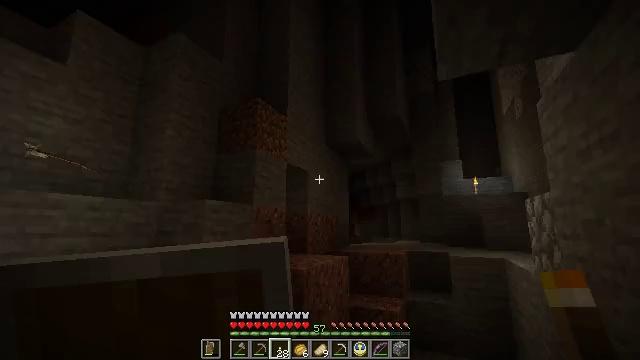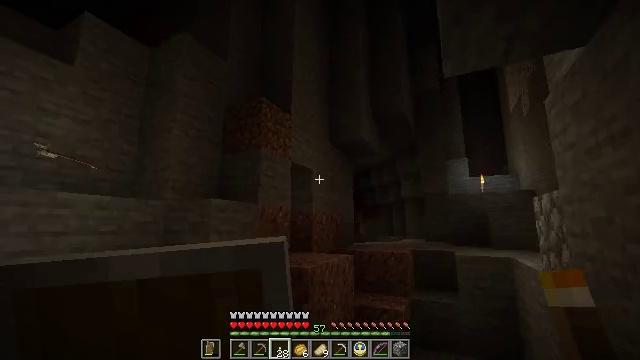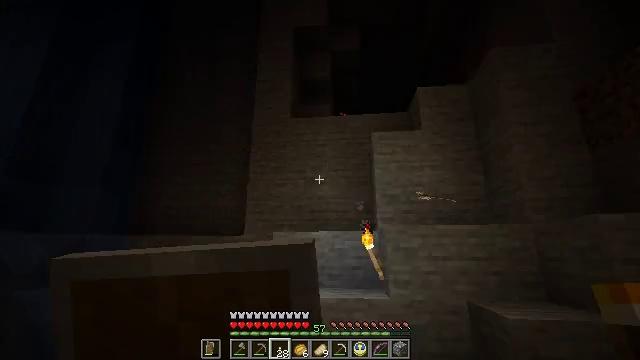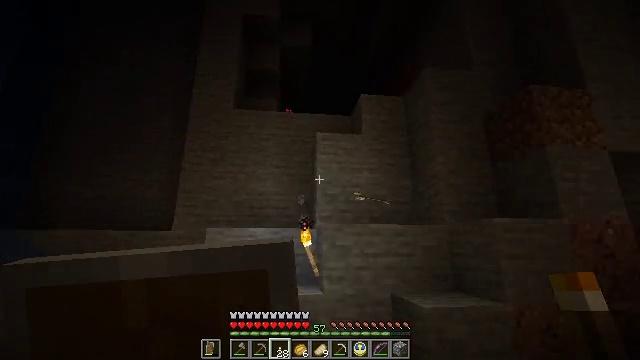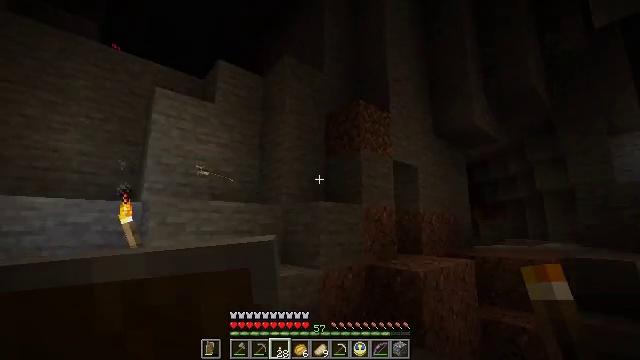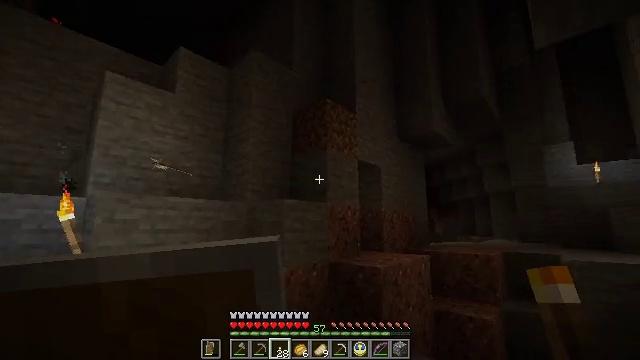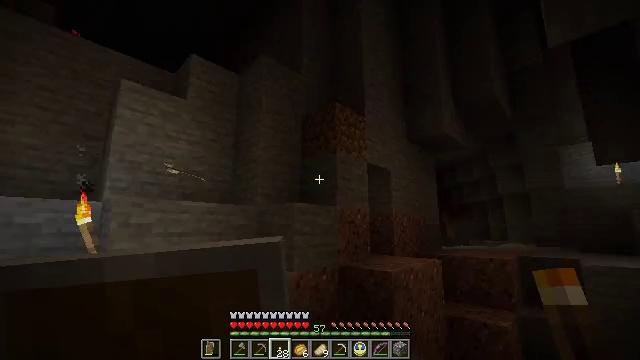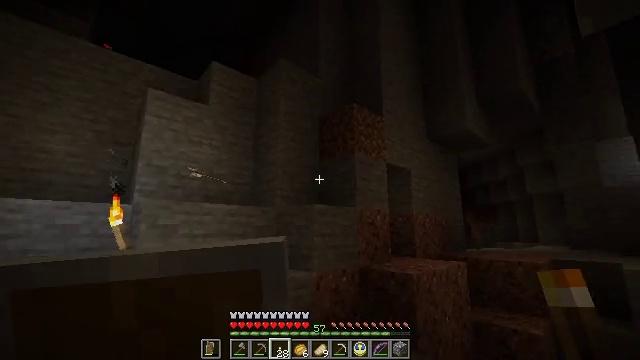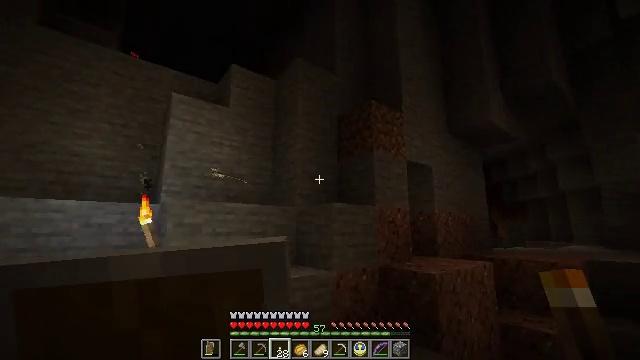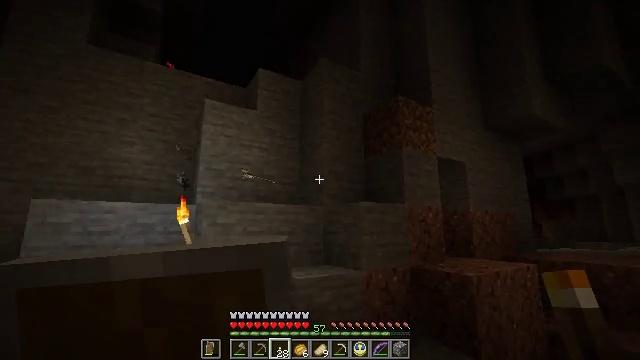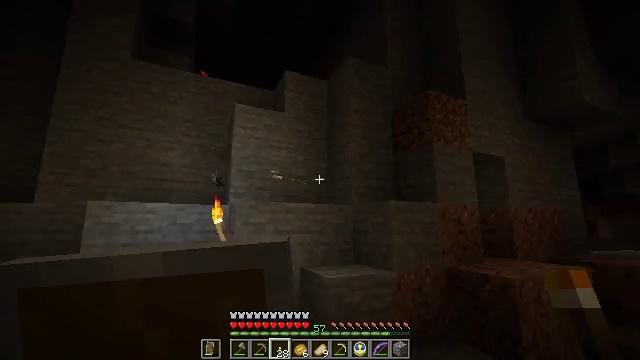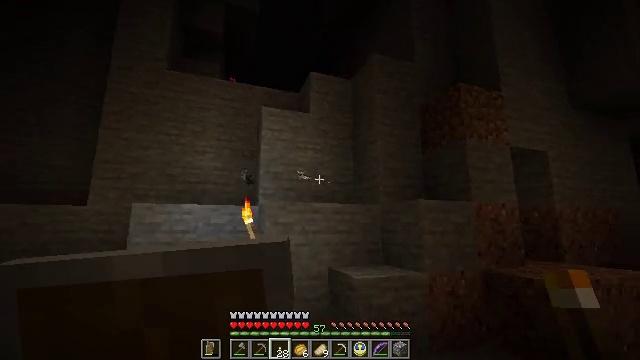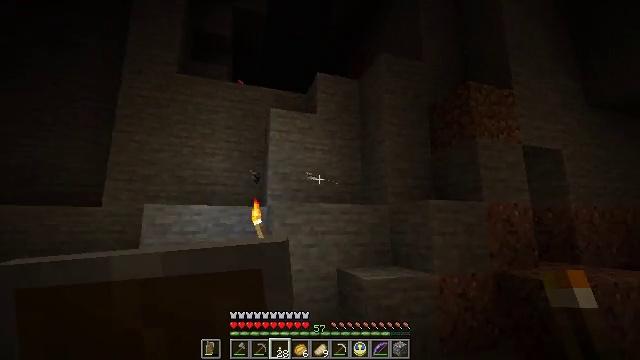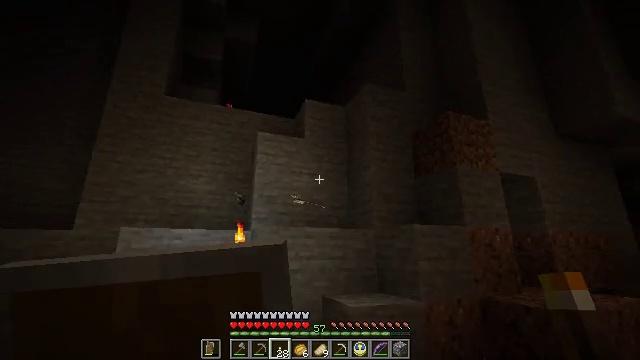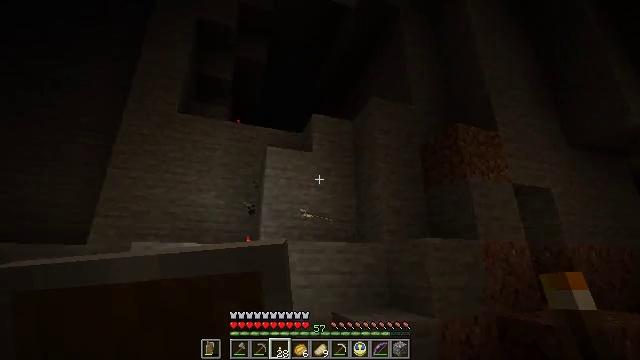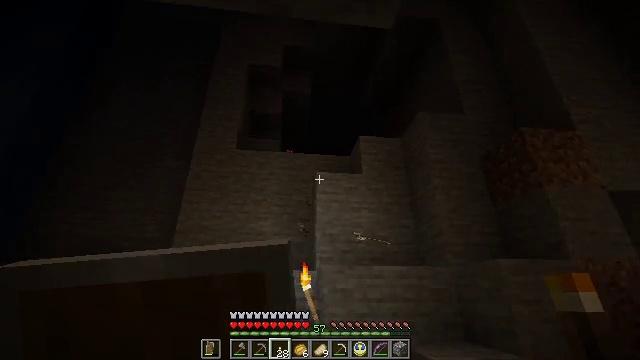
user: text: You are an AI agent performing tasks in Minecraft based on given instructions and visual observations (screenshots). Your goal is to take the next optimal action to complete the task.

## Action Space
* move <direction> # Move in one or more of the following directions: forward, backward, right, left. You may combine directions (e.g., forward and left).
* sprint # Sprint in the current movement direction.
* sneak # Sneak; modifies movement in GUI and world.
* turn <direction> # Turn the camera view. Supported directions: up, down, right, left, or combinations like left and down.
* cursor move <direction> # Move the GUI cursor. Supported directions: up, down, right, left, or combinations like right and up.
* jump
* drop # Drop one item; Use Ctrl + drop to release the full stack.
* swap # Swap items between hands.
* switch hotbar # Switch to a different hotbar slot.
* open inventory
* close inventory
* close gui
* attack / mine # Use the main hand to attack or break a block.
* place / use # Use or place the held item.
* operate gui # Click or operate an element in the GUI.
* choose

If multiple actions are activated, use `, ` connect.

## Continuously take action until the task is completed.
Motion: motion action
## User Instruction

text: Hunt bats in caves.
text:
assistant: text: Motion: no_op
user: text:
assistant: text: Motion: turn left and up
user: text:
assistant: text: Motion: turn right
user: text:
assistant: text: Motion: turn right and down
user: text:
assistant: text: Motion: turn right
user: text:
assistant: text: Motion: turn left
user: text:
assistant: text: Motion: turn left
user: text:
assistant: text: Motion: turn left
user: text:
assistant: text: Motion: turn left
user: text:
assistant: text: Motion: turn left
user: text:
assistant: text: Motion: turn left
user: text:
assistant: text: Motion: turn left
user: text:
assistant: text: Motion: turn right and up
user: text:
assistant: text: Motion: turn left and up
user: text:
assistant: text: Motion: turn left and up
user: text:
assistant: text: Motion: turn left and up
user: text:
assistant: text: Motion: no_op
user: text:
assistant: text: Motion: no_op
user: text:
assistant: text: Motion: no_op
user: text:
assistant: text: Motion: no_op
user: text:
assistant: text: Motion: move right, turn left
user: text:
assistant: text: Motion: move right, turn left and down
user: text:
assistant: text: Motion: move right, turn left and down
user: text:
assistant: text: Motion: move right, turn down
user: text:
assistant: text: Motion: no_op
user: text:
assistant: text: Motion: no_op
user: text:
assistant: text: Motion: no_op
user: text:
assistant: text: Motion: no_op
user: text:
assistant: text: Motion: no_op
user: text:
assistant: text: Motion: no_op